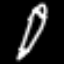
Label: pencil